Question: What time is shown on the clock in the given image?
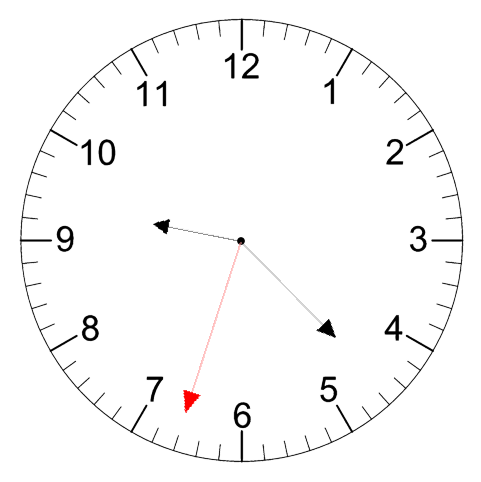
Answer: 09:22:33